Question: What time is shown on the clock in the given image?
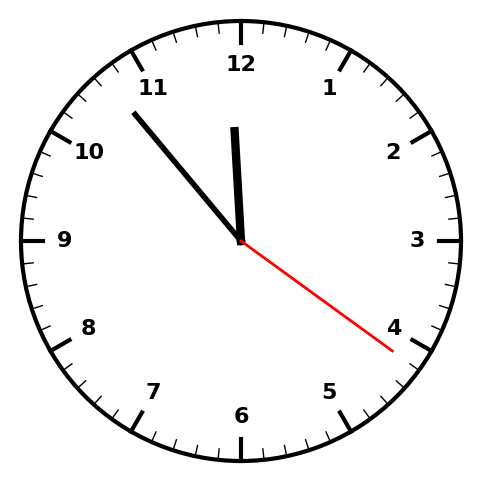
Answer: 11:53:21